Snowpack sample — Buffalo Mountain, Silverthorne, Colorado, USA (1/25/25, 10:11 AM MST)
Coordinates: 39.6222, -106.1139
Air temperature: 22 °F
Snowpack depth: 110 cm
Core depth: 40 cm
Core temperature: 46.4 °F
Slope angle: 12°, slope face: 102°
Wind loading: high
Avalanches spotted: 0
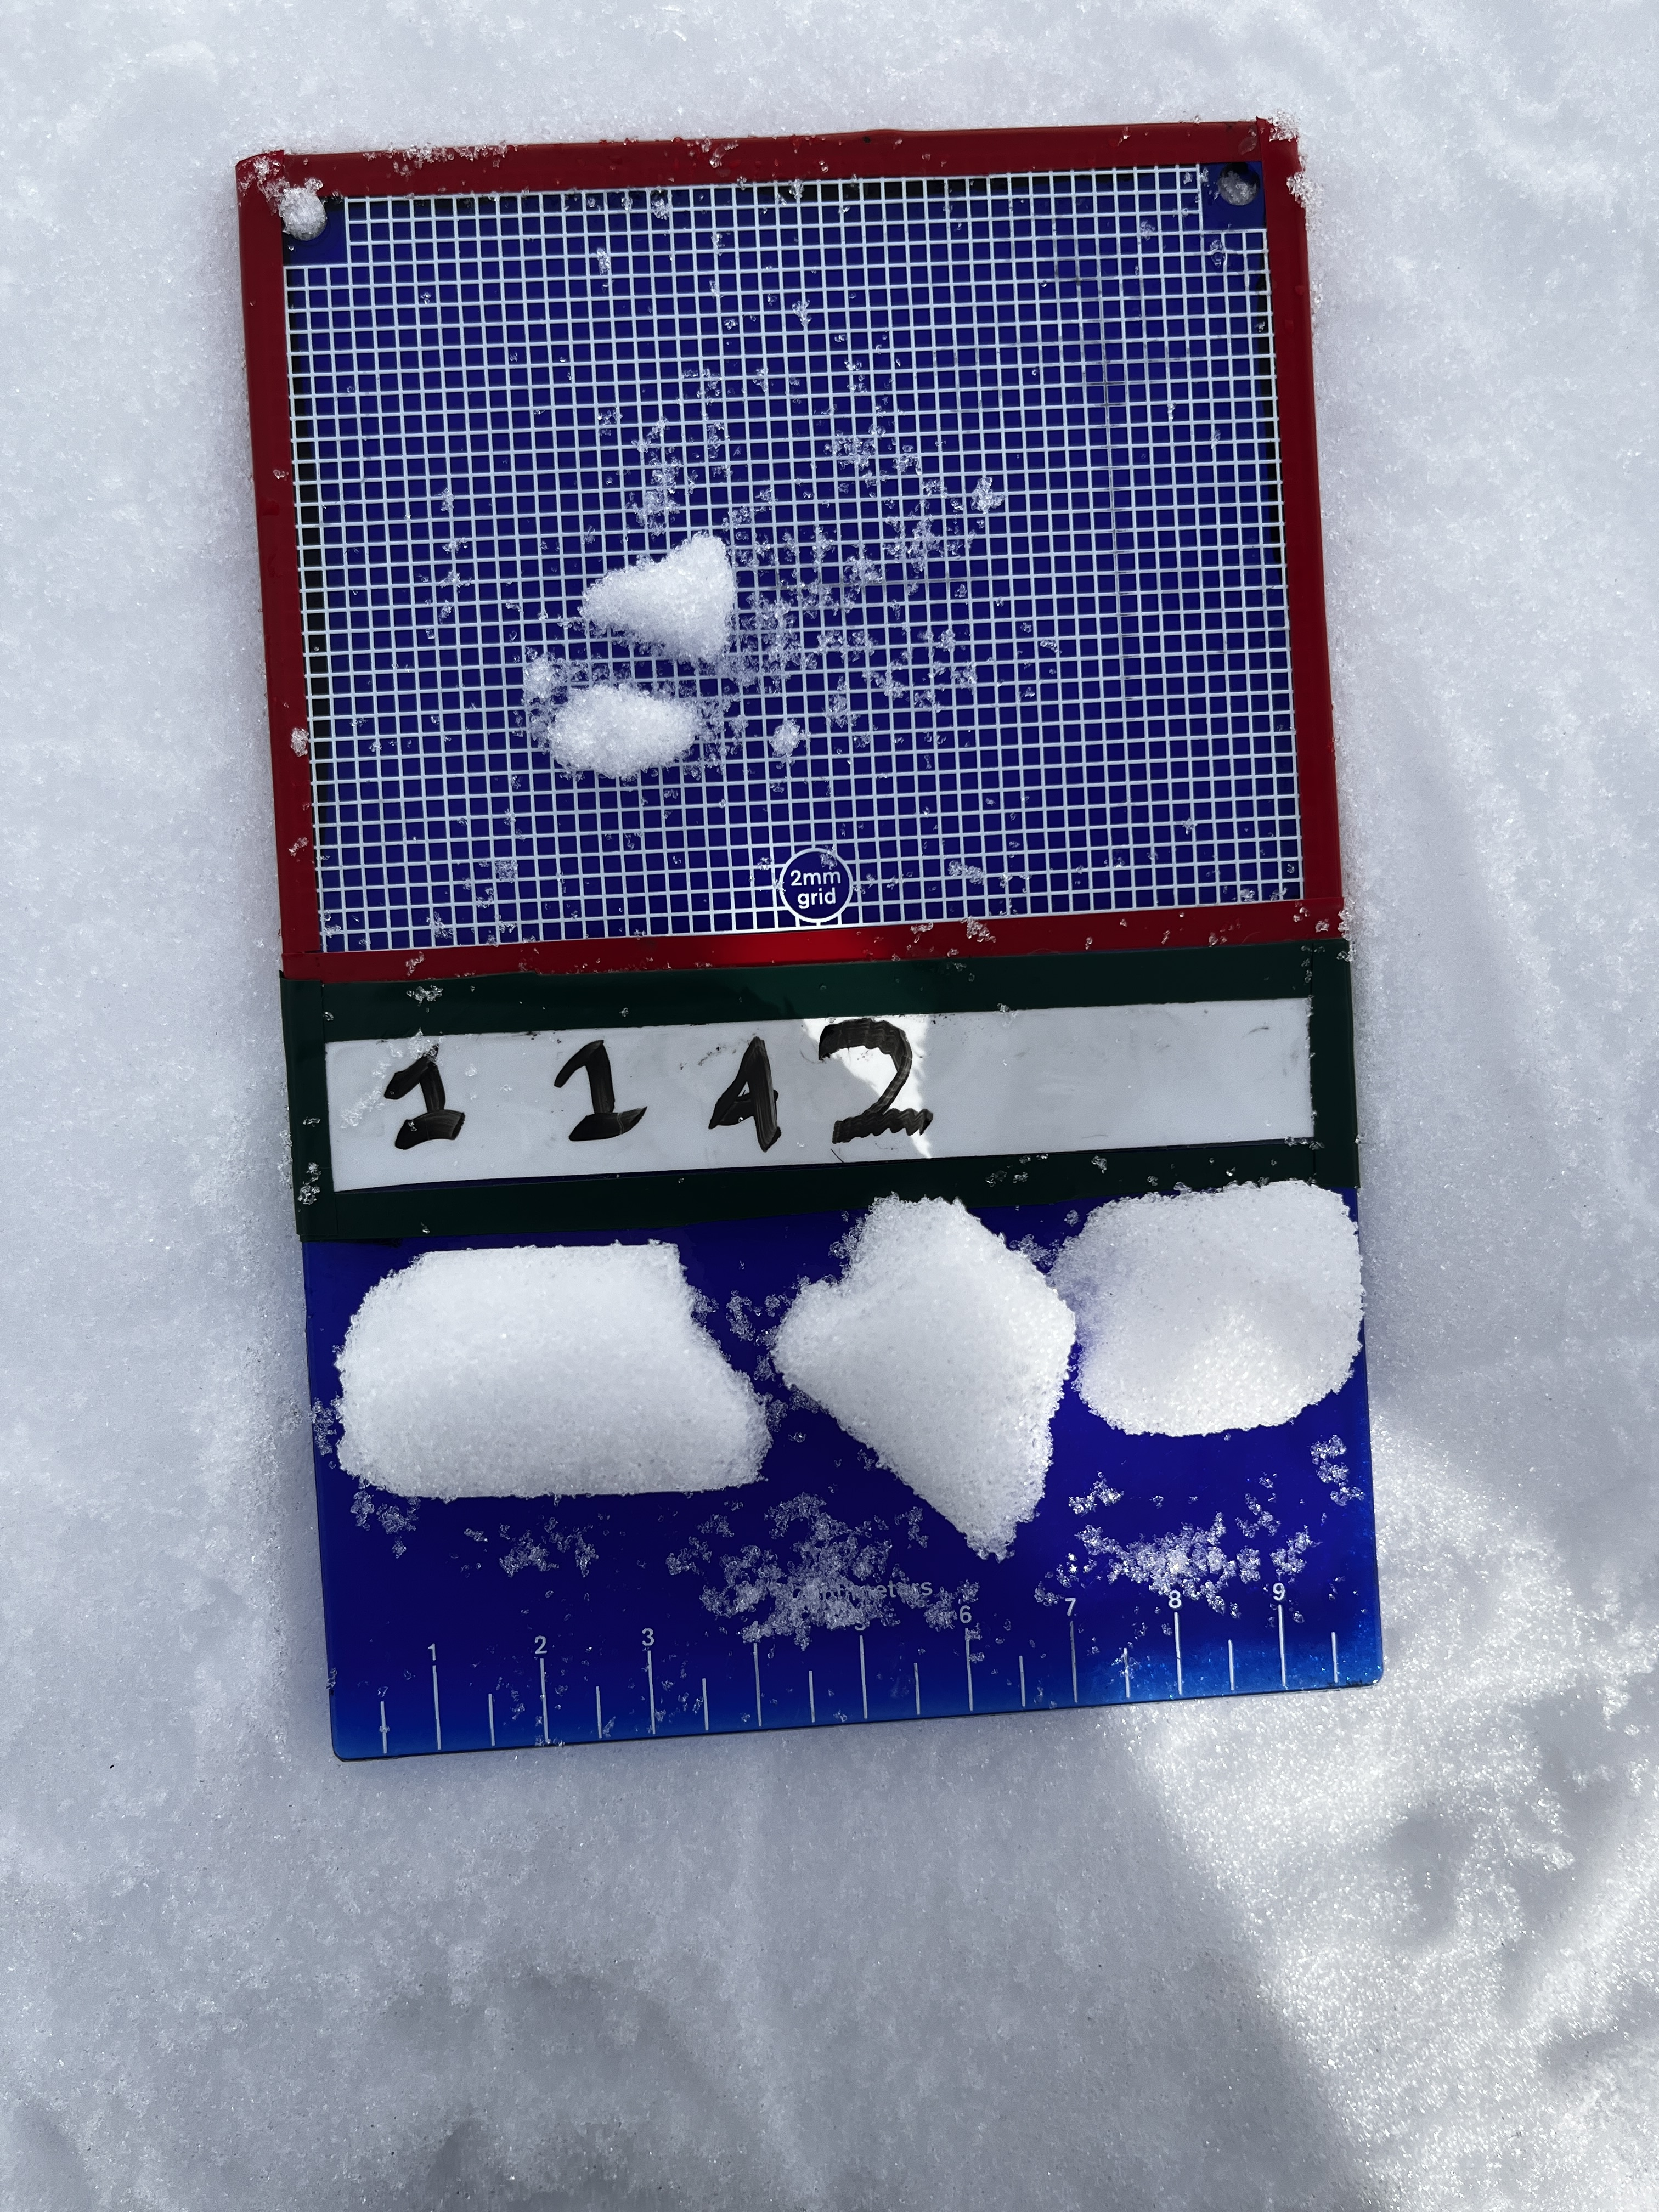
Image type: crystal_card
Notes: No avalanches nearby, collected on the outskirts of a fire break 15 meters from the treeline, on way to Buffalo and Red Mountain